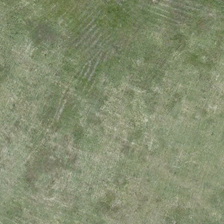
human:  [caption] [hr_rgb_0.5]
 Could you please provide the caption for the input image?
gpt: it is a piece of green meadow .

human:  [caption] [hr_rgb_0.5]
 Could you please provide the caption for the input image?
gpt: it is a piece of green meadow .

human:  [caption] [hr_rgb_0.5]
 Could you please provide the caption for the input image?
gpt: it is a piece of green meadow .

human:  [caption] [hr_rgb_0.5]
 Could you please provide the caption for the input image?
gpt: it is a piece of green meadow .

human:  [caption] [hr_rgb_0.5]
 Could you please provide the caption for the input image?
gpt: it is a piece of green meadow .